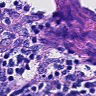
Metastatic tissue present: no